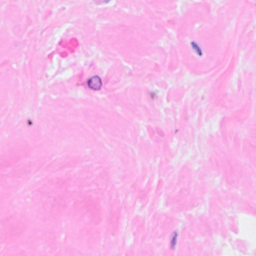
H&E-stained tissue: Breast